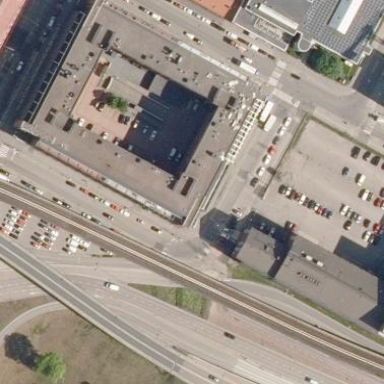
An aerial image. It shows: Building with gravel roof.